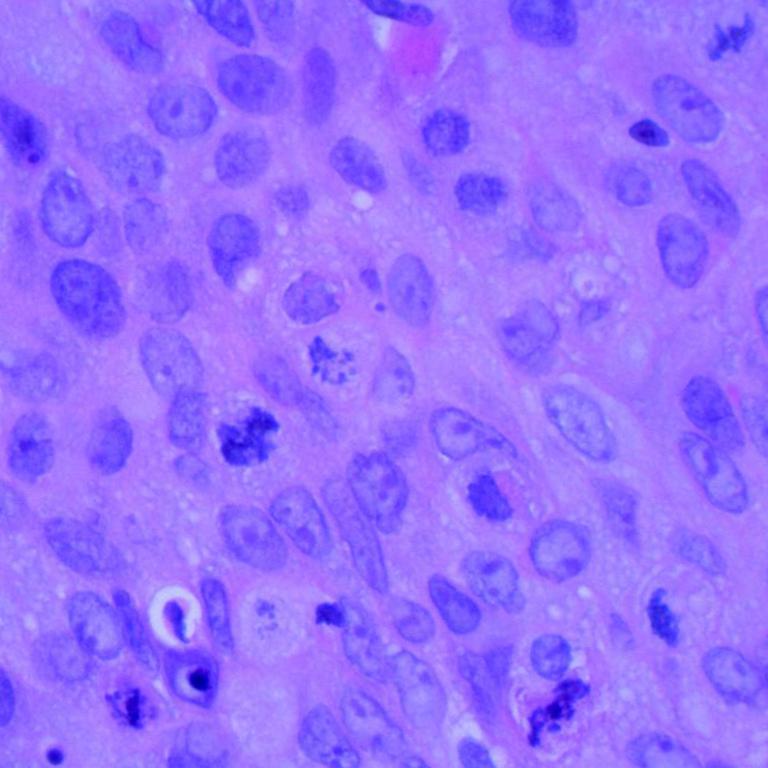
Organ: lung
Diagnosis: squamous carcinomas